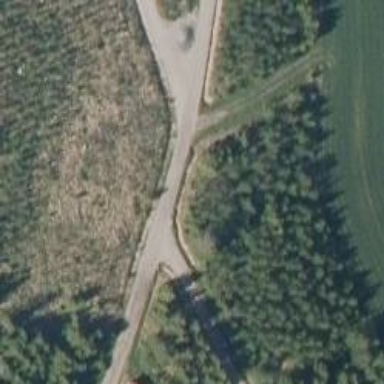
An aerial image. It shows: Well-maintained track road with grade 1 tracktype.